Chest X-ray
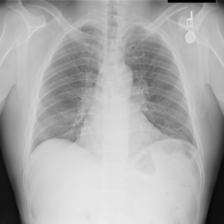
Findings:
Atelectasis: positive
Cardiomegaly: negative
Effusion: negative
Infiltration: negative
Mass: negative
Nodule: negative
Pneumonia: negative
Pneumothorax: negative
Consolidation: negative
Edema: negative
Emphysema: negative
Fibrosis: negative
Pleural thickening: negative
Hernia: negative